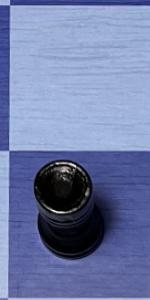
Label: Rook_Black